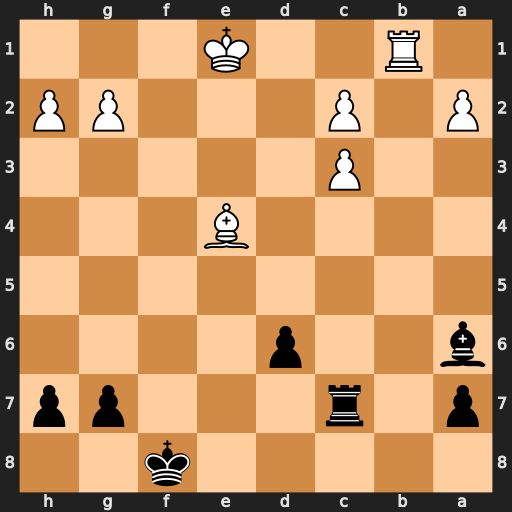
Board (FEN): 5k2/p1r3pp/b2p4/8/4B3/2P5/P1P3PP/1R2K3
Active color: b
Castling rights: -
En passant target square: -
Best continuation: Re7 Rb8+ Kf7